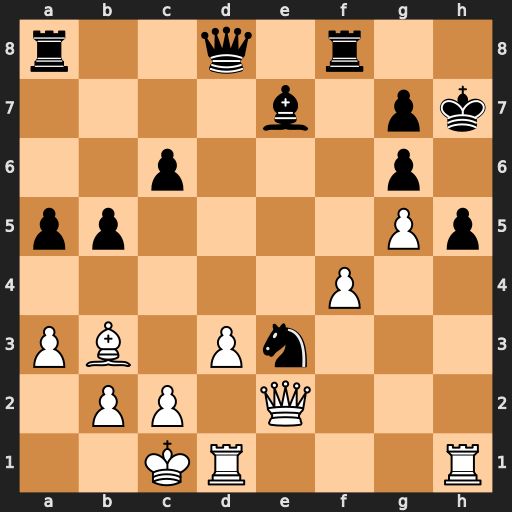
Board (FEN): r2q1r2/4b1pk/2p3p1/pp4Pp/5P2/PB1Pn3/1PP1Q3/2KR3R
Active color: w
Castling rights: -
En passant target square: -
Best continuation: Rxh5+ gxh5 Qxh5#